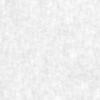
Label: no_change